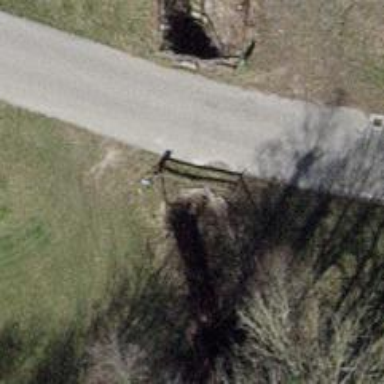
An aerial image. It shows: Culvert tunnel.